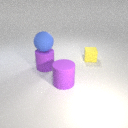
large purple rubber cylinder below large blue rubber sphere